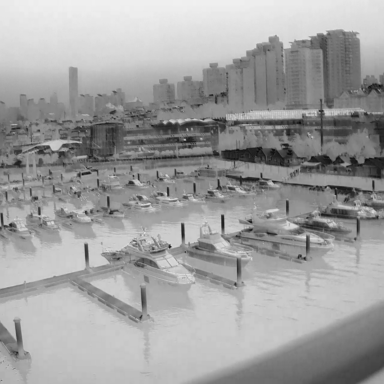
There are 20 canoes in the infrared image.